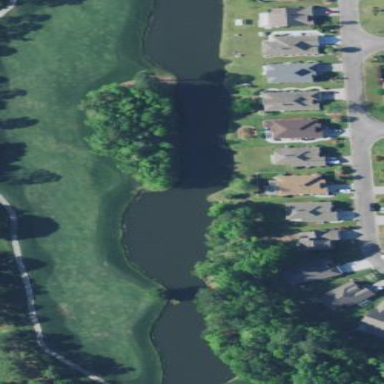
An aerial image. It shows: Water hazard on golf course. The hazard is natural water feature.